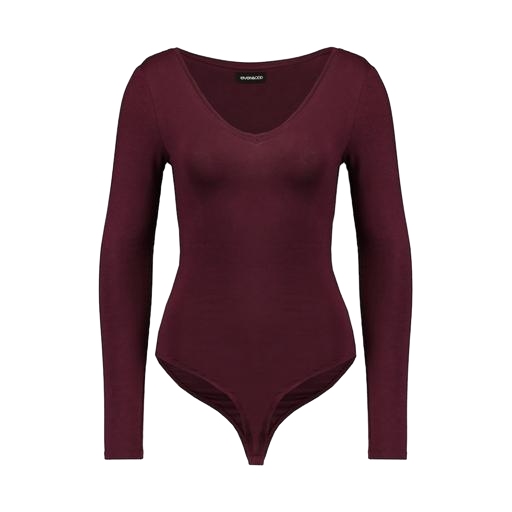
black plunge bodysuit, her longsleeve top, casual and long sleeves, white background